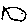
Label: fish